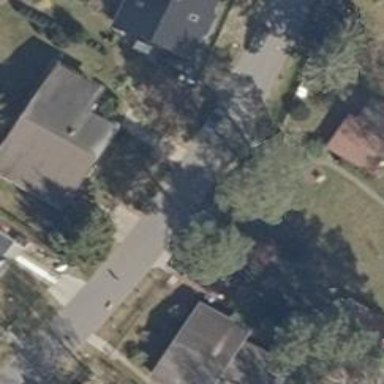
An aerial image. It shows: Residential road.